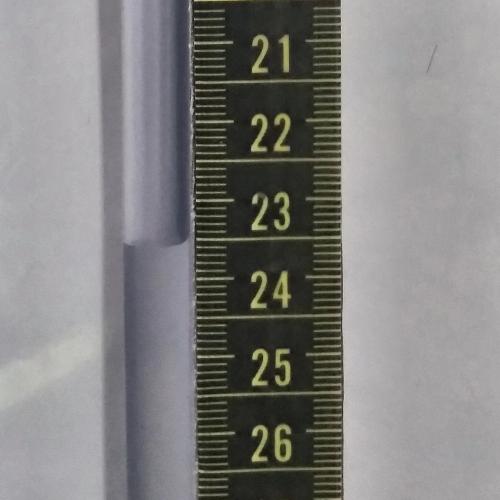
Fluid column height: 23.6 cm